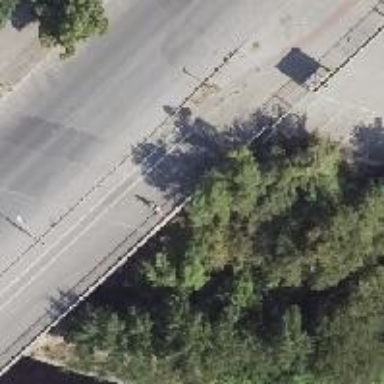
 with kerb and parking lane on the left side."